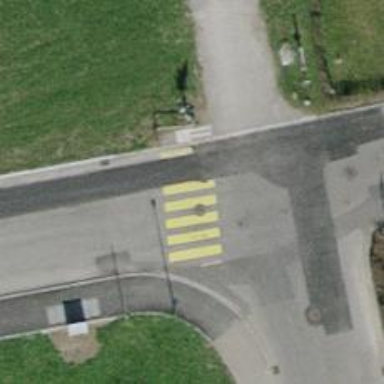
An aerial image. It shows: Marked road crossing.